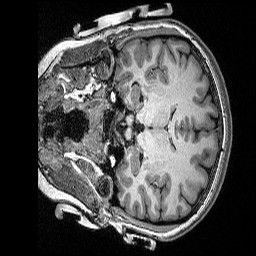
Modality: T1w
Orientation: coronal